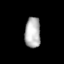
Tissue: lung
Cell type: Endothelial cells
Senescence score: 0.699
Nuclear area (px): 469
Mean DAPI intensity: 180.394